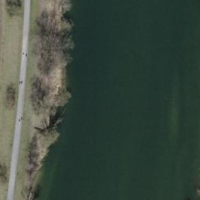
EUNIS habitat code: 15
Species observed at this site:
Tachybaptus ruficollis
Fulica atra
Anas crecca
Castor fiber
Falco subbuteo
Prunus padus
Anas platyrhynchos
Aythya ferina
Milvus milvus
Aythya fuligula
Garrulus glandarius
Ciconia ciconia